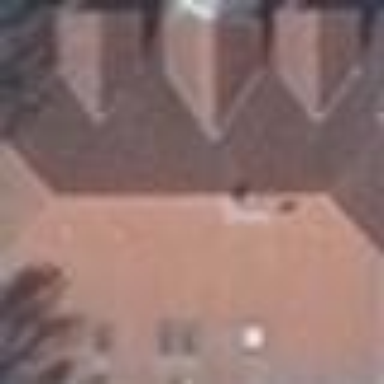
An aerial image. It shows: Gabled roof on building that houses apartments.